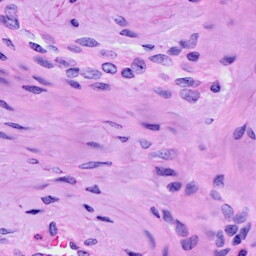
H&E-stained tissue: Cervix